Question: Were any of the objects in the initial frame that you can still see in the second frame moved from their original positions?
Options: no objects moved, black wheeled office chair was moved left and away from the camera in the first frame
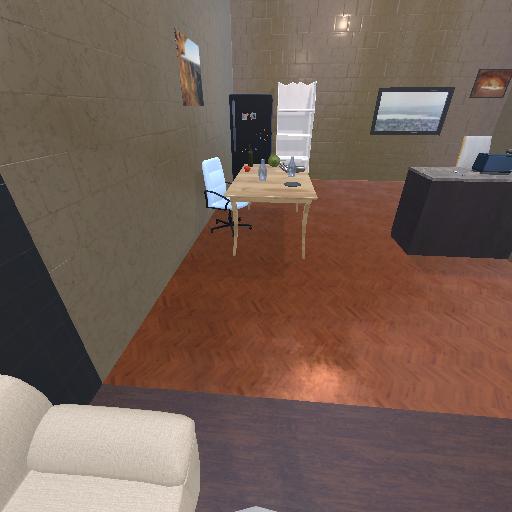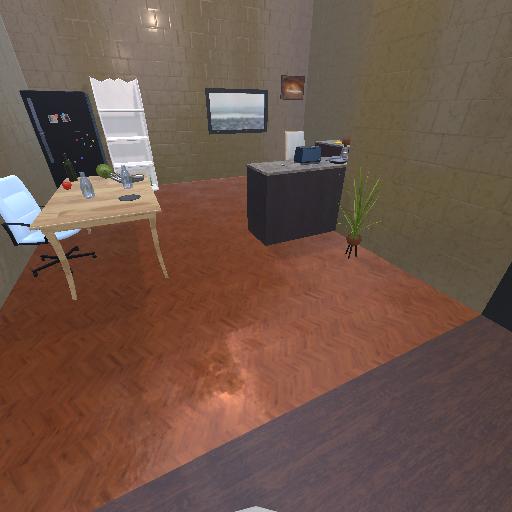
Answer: no objects moved